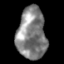
Tissue: skin
Cell type: Epithelial cells
Senescence score: 0.2395
Nuclear area (px): 1458
Mean DAPI intensity: 131.389